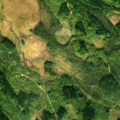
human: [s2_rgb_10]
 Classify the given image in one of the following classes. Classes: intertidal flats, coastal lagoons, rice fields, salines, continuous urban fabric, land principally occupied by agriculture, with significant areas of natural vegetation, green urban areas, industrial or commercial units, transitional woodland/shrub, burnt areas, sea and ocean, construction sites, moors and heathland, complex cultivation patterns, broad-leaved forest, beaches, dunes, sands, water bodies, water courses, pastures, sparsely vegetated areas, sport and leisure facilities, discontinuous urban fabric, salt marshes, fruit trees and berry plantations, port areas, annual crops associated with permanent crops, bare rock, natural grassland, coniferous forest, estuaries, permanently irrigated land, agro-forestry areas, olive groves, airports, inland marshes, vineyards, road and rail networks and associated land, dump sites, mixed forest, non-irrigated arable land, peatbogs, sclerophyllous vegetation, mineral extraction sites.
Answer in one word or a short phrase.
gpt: coniferous forest, mixed forest, transitional woodland/shrub, peatbogs